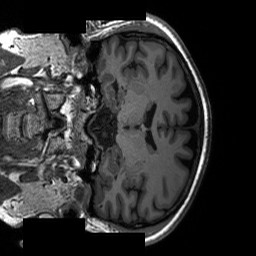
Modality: T1w
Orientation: coronal
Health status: ill
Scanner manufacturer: siemens
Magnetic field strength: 3 T
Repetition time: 2.3 s
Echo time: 0.00226 s